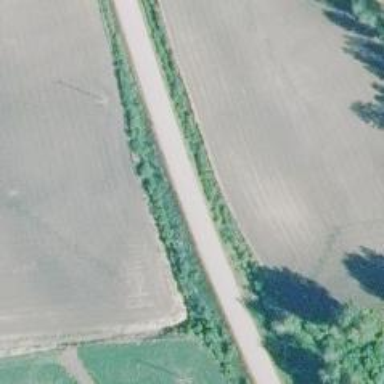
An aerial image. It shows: Tertiary road.